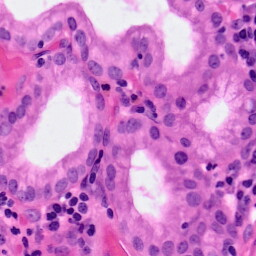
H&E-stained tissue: Pancreatic